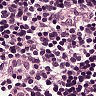
Metastatic tissue present: no